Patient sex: M
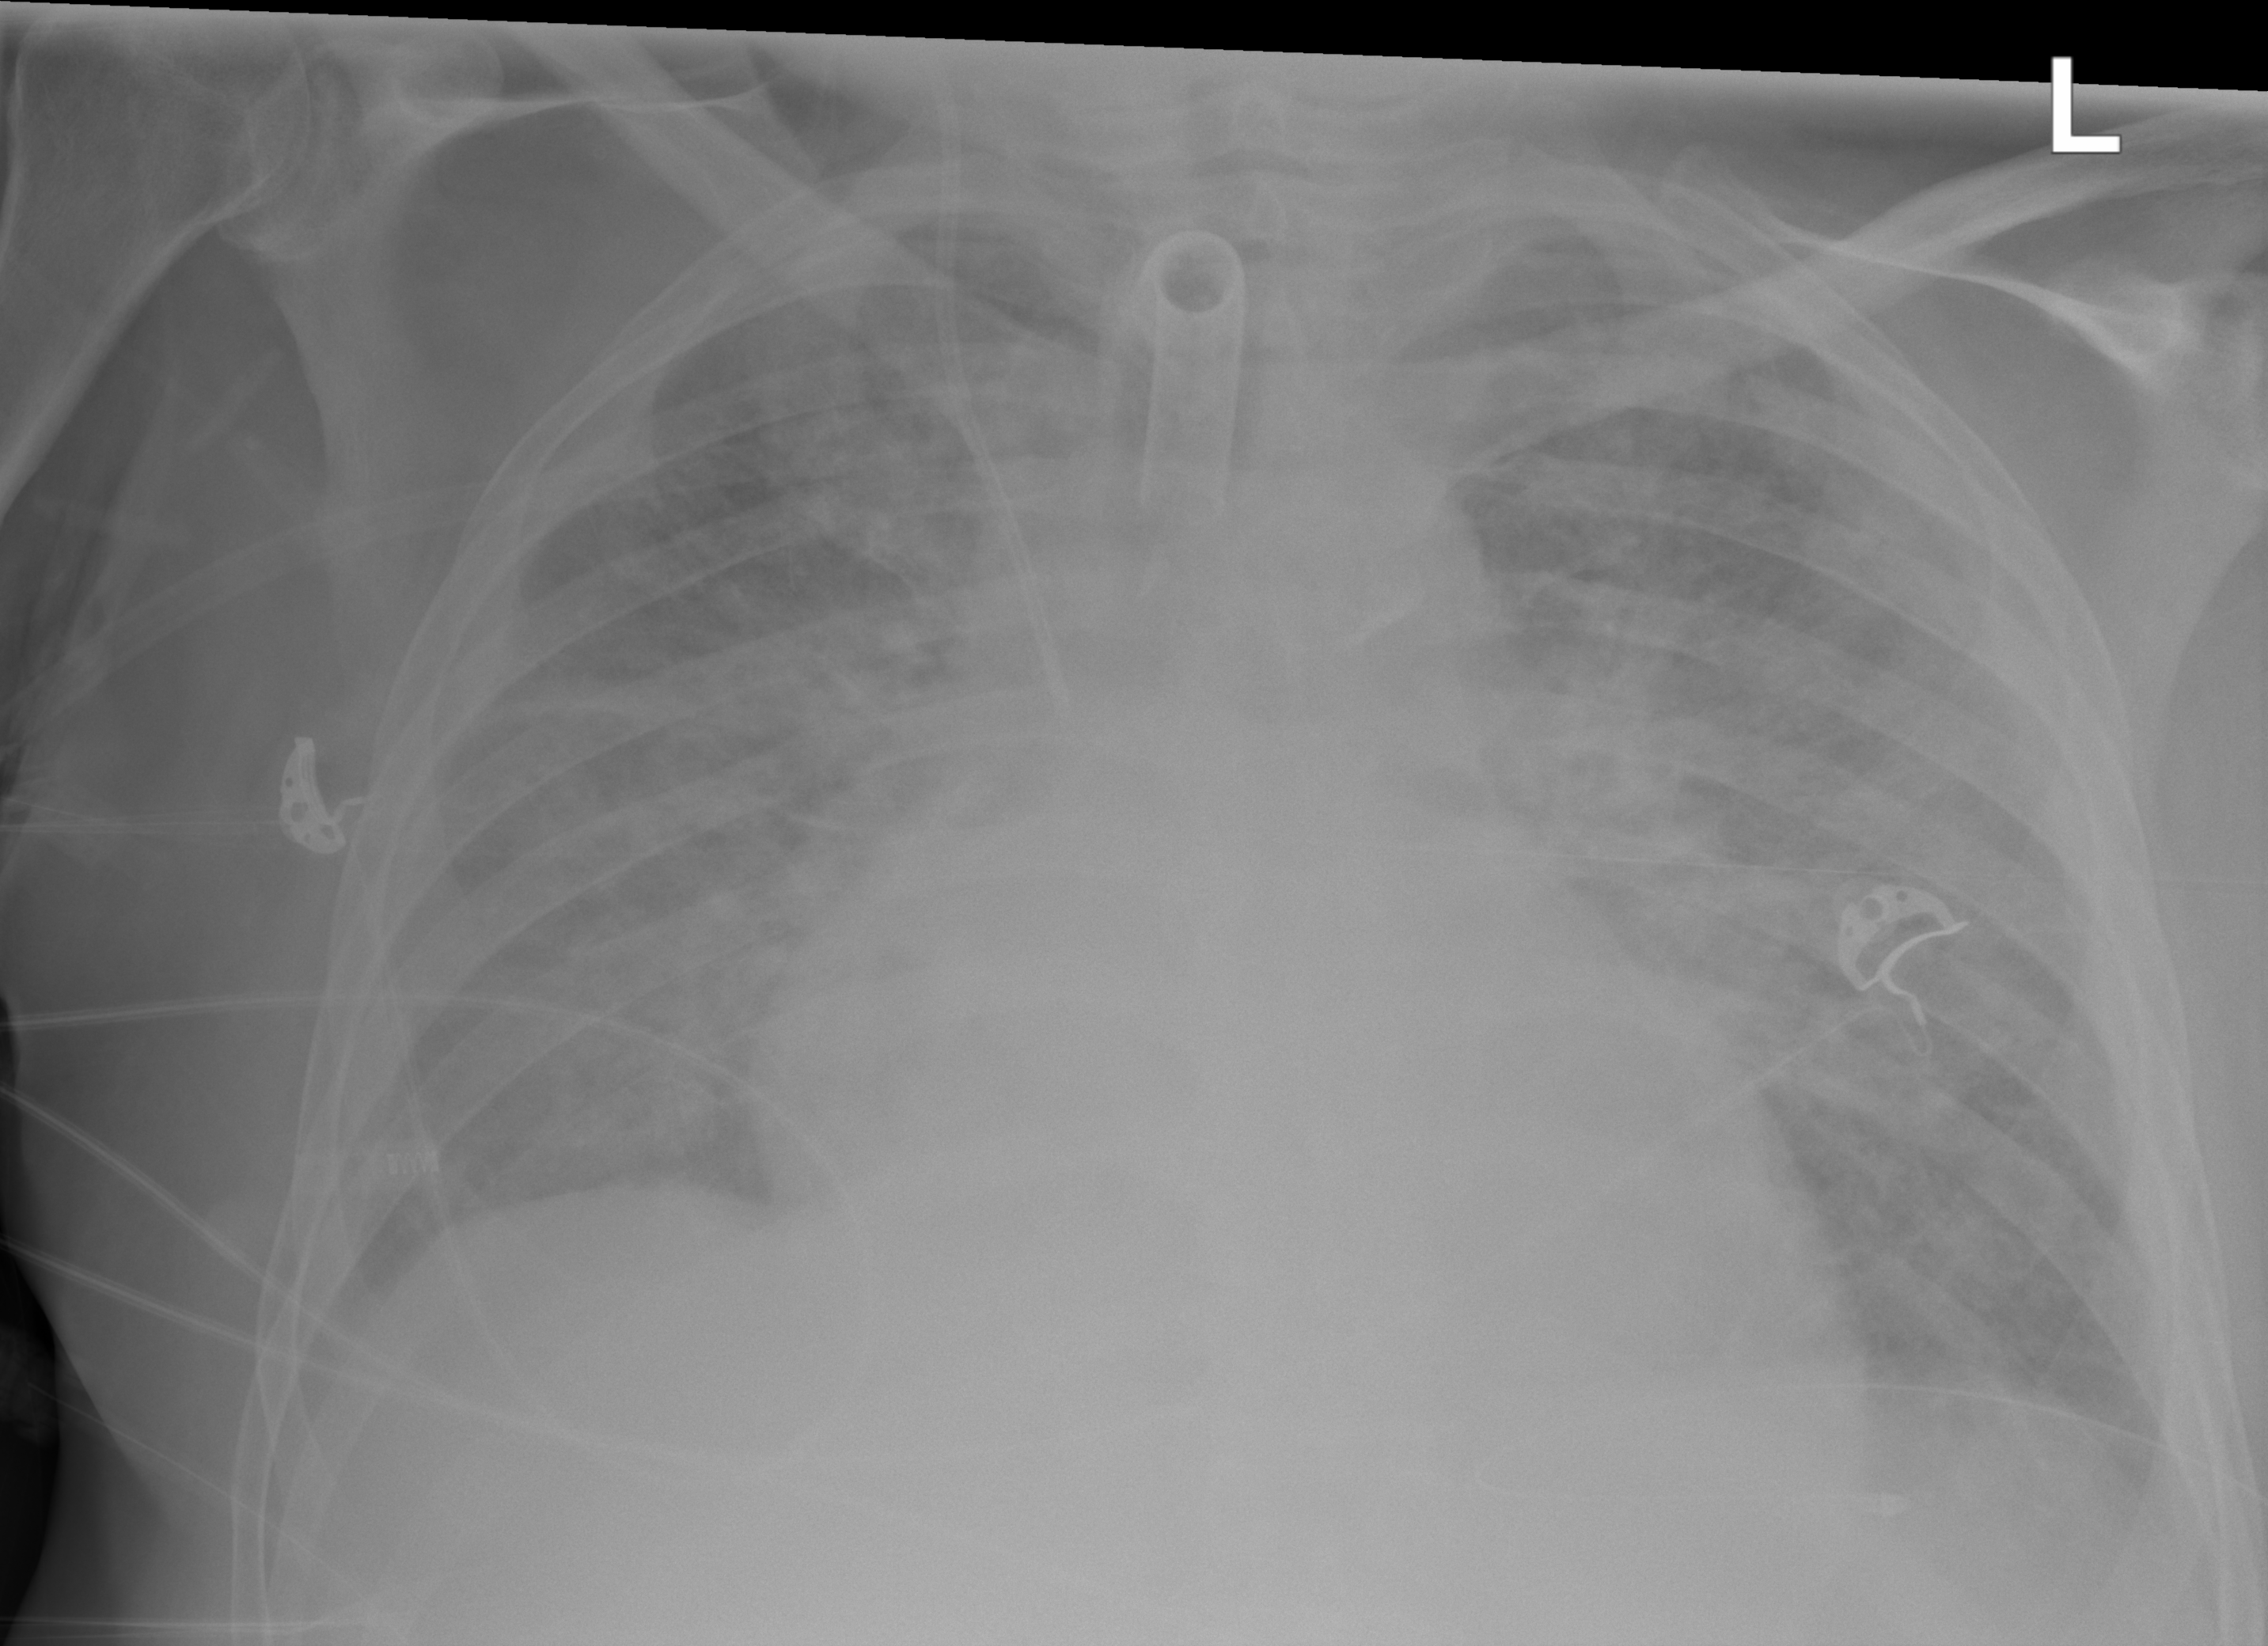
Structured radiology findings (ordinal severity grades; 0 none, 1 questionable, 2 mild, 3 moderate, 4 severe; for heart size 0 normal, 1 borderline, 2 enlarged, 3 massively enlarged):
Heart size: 2
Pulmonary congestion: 3
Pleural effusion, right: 0
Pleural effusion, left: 0
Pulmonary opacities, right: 3
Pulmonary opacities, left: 3
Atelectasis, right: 3
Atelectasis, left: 3